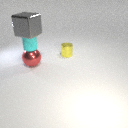
large gray metal cube above small cyan rubber cylinder